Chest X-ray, AP view. Patient: 47 years old, sex F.
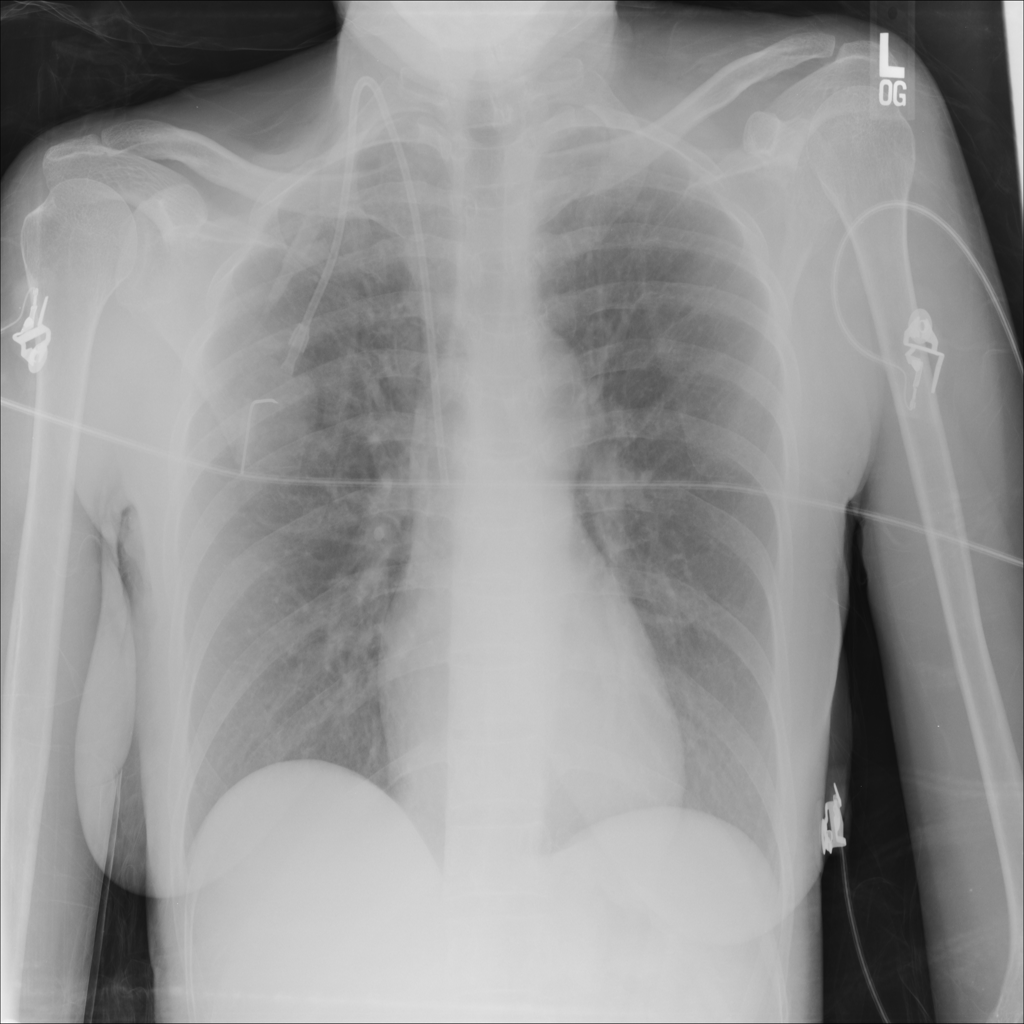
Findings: No Finding